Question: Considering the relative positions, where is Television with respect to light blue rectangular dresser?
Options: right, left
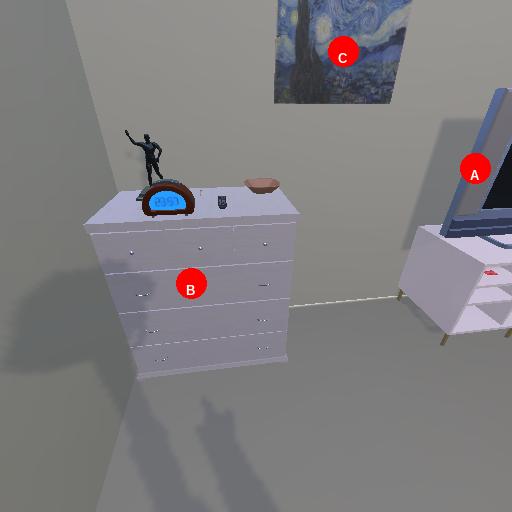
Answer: right